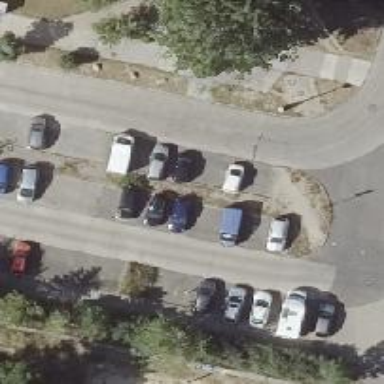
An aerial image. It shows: Concrete footway.